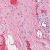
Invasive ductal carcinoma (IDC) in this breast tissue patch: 0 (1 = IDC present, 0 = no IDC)